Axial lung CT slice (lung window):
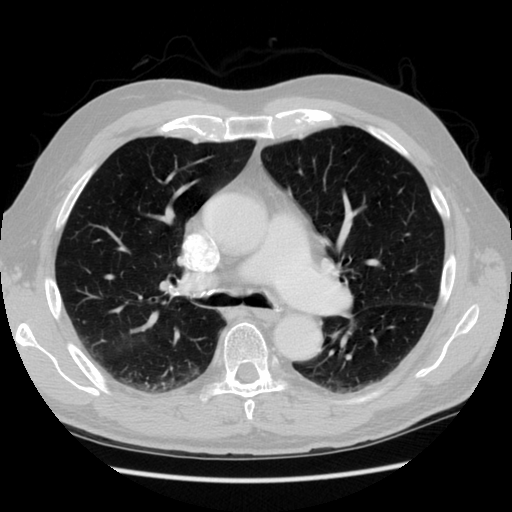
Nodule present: no